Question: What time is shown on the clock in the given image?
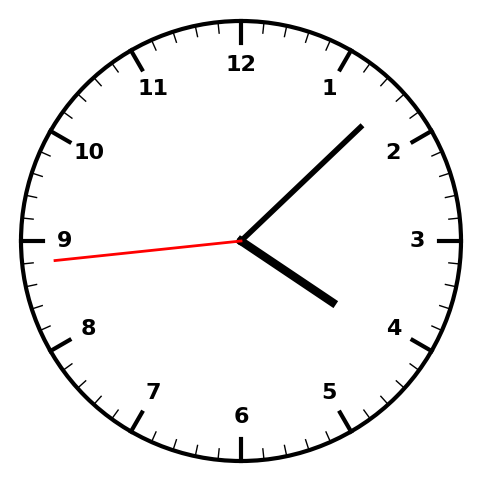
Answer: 04:07:44